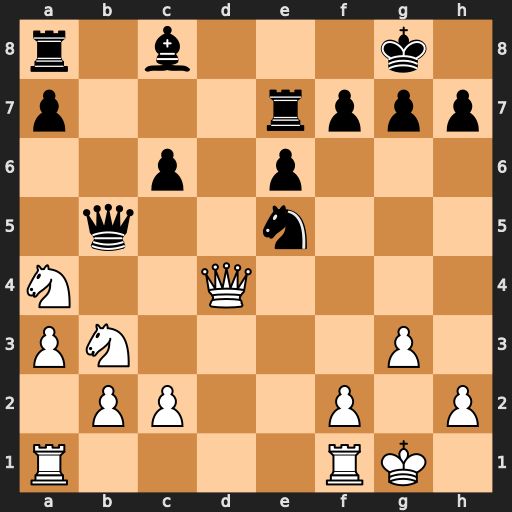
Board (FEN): r1b3k1/p3rppp/2p1p3/1q2n3/N2Q4/PN4P1/1PP2P1P/R4RK1
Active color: w
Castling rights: -
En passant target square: -
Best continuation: Qd8+ Re8 Qxe8#